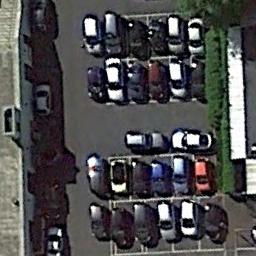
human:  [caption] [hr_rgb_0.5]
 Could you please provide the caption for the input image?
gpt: Four rows of cars were parked in the open space in front of the building .

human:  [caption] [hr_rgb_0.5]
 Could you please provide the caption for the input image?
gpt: The parking lot has some neatly arranged cars of different colors .

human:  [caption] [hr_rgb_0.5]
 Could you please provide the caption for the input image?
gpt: There are many different colored cars in the parking lot .

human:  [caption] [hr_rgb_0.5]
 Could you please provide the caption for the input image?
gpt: The parking lot is full of cars between buildings and trees .

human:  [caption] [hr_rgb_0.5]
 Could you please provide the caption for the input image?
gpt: There are some cars on the parking lot .